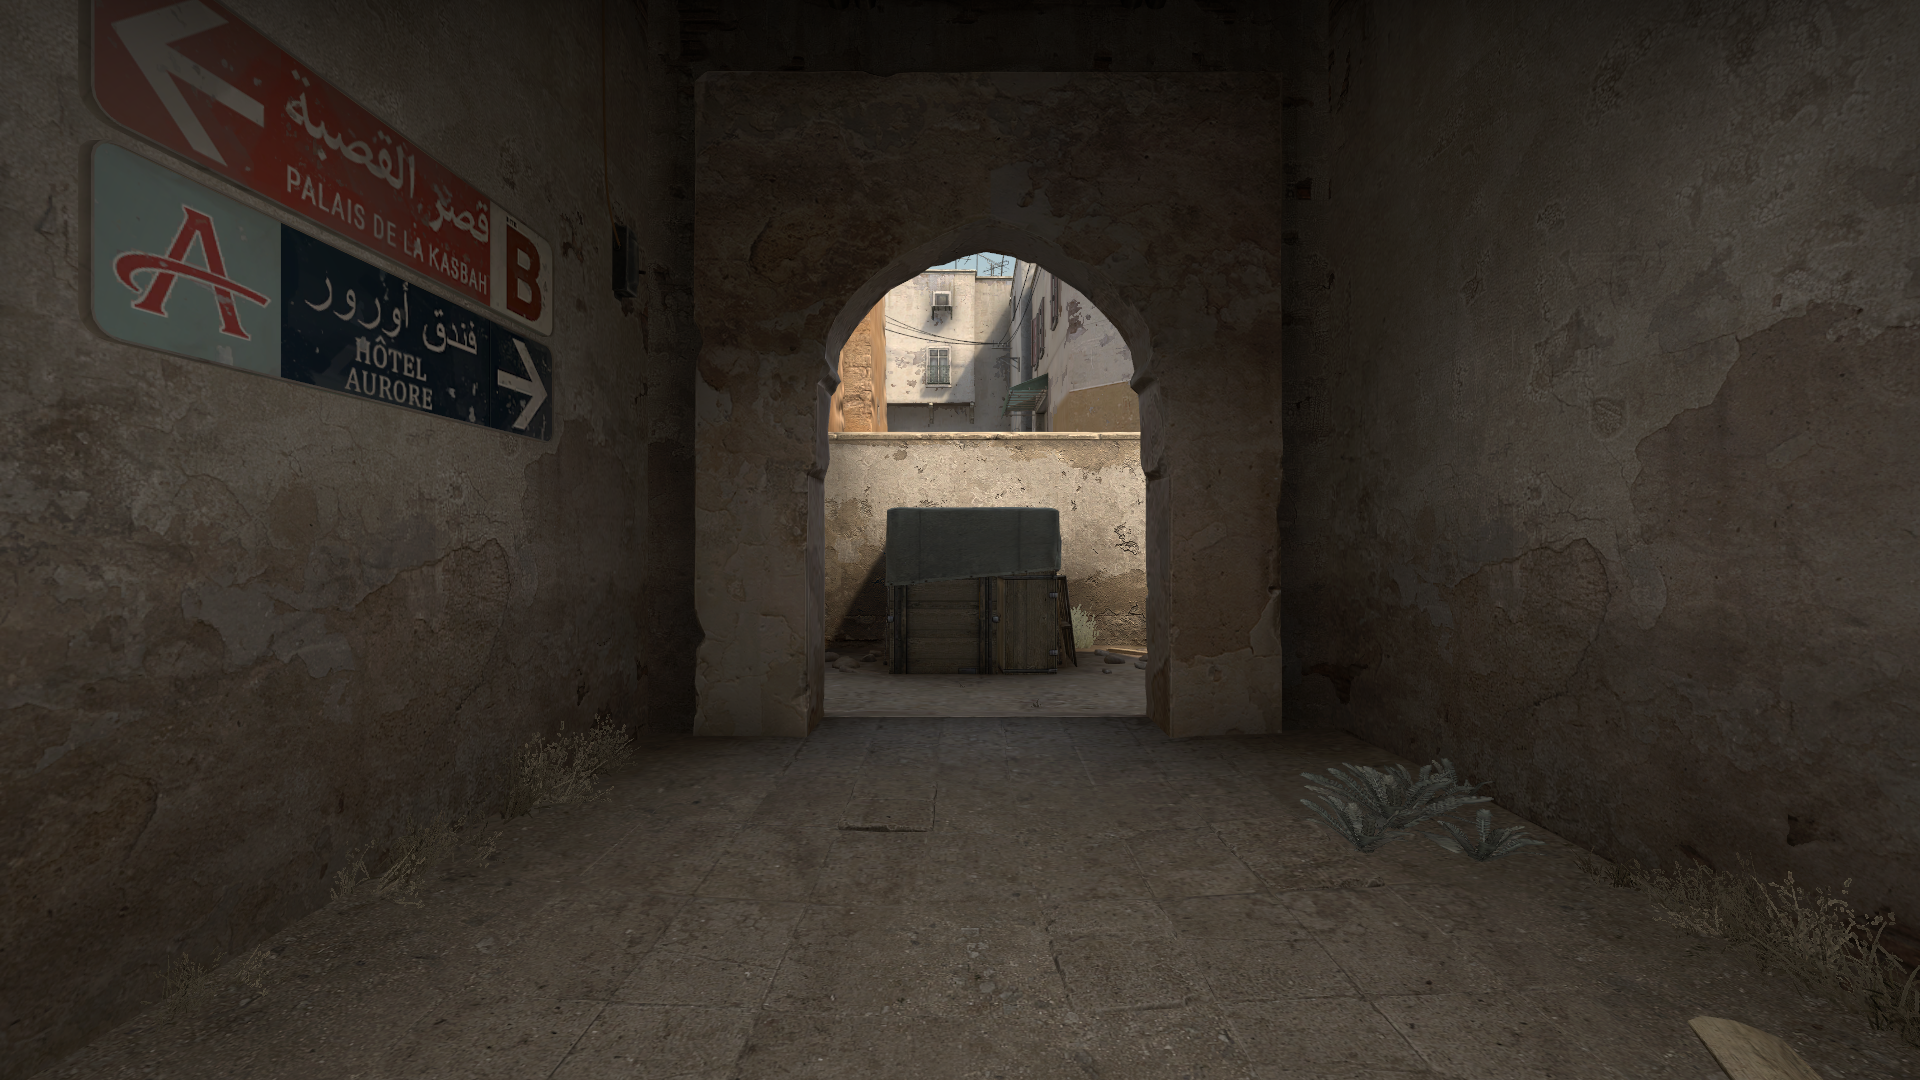
Map: de_dust2